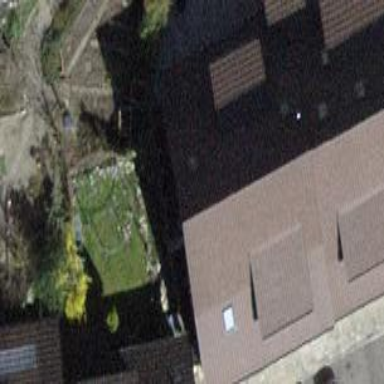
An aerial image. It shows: Building with tiled roof.